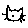
Label: cat